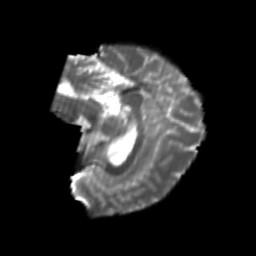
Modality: T2w
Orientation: sagittal
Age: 24
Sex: female
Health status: healthy
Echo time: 0.074 s